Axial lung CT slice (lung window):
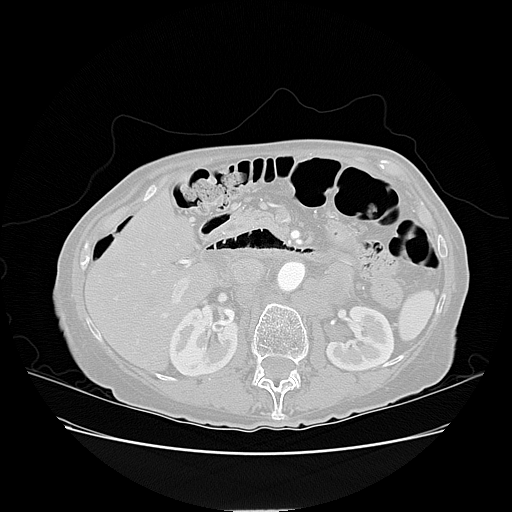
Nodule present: no